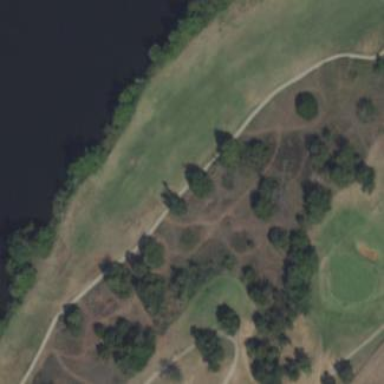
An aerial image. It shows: Golf fairway surrounded by grass.